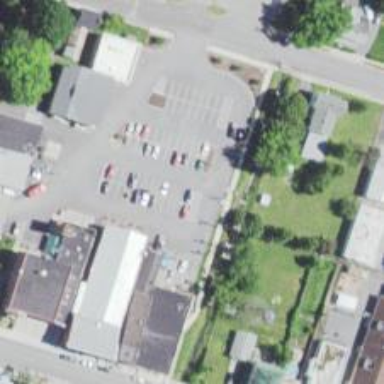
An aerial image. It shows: Park located in historic district.